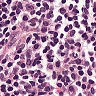
Metastatic tissue present: no